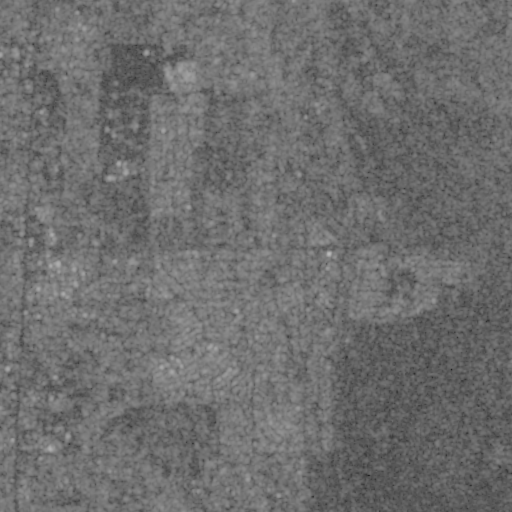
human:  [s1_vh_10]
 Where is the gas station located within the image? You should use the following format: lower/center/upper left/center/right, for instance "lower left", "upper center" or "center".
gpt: The gas station is located in the center left of the image.
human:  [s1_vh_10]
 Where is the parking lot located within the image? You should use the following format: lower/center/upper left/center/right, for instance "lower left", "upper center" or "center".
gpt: The parking lot is located in the center right of the image.
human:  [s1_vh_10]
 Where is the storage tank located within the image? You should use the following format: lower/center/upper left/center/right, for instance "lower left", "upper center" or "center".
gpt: The storage tank is located in the lower left of the image.
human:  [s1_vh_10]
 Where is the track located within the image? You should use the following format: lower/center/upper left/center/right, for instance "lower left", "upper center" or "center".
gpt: The track is located in the lower left of the image.
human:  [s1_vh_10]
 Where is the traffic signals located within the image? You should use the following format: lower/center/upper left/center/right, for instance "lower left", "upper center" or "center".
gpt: The traffic signals is located in the lower left of the image.
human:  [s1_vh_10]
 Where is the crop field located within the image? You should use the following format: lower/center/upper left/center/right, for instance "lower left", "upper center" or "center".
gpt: There is no crop field in the image.

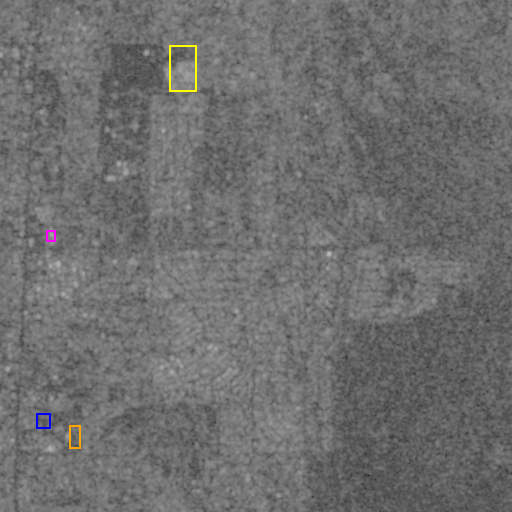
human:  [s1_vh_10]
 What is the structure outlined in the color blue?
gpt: The structure outlined in blue is a park.
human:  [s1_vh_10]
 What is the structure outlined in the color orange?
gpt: The structure outlined in orange is a track.
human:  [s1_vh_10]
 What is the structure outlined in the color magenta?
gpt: The structure outlined in magenta is a building.
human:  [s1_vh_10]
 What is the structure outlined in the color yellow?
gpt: The structure outlined in yellow is a building.
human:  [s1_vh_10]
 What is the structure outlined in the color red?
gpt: There is no red outline.